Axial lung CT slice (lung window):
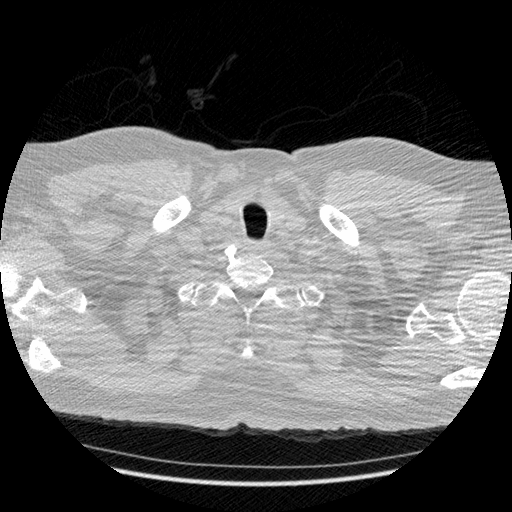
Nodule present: no